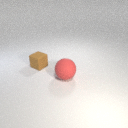
large red rubber sphere in front of small brown rubber cube